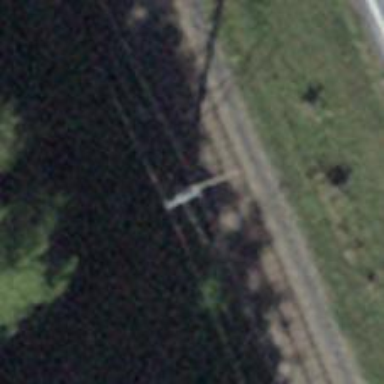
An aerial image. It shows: Narrow-gauge railway with single track. The railway is electrified with contact line.